Chest X-ray:
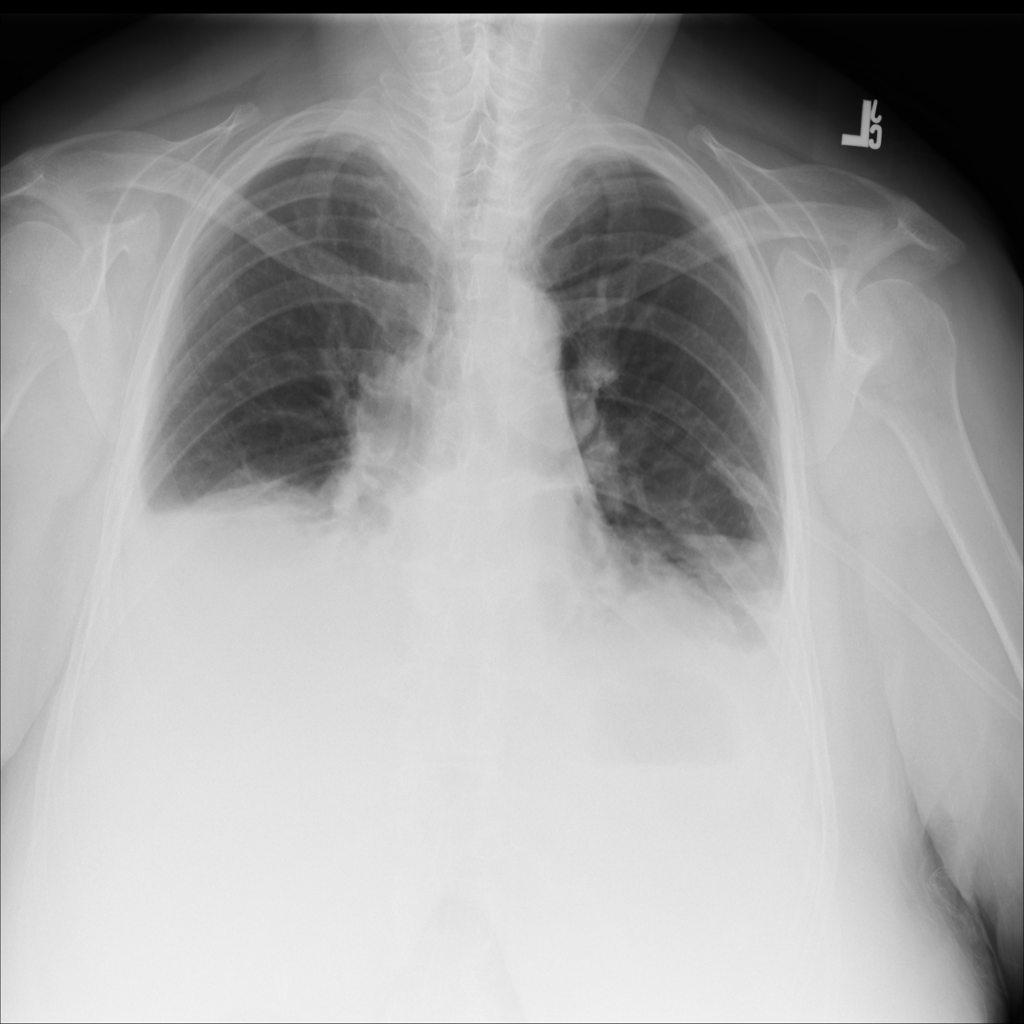
Findings: Consolidation, Effusion
No abnormal finding: no